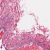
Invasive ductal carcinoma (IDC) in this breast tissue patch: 0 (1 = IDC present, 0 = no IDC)